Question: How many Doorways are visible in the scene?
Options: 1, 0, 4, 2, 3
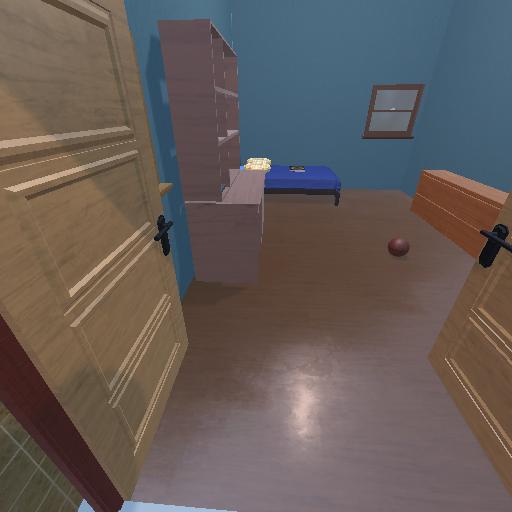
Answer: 1